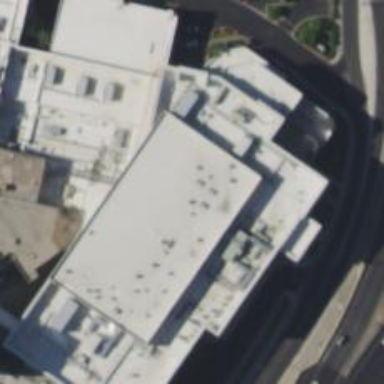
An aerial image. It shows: Cinema.